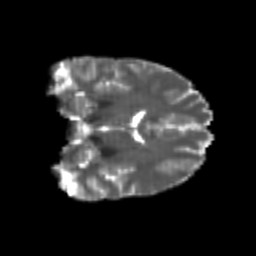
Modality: T2w
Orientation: coronal
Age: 20
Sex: female
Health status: healthy
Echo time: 0.074 s